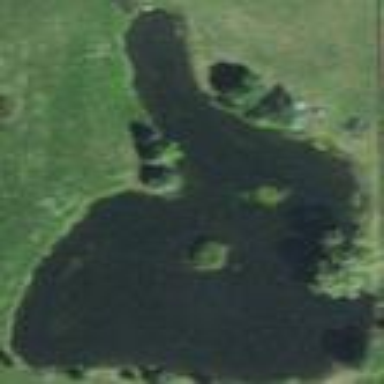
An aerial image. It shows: Pond with natural water.